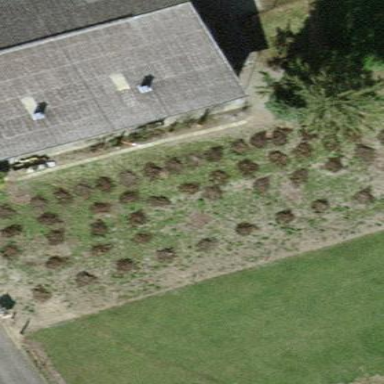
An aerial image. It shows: Garden that is leisure land.